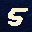
Label: 5